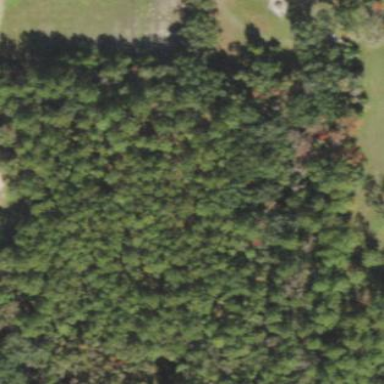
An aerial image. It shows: Mixed woodland area with various types of leaves.